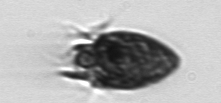
Label: Strombidium_tintinnodes